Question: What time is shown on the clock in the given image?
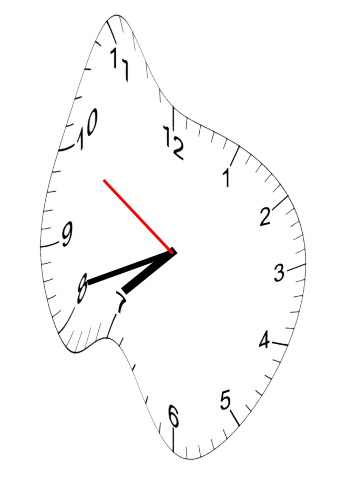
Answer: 07:41:50